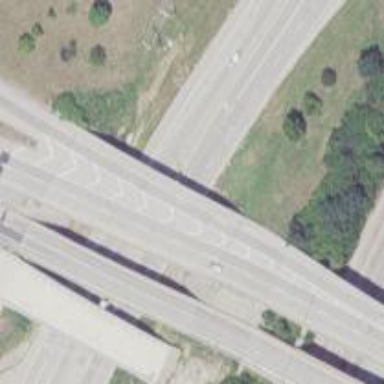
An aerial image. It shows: Primary highway.